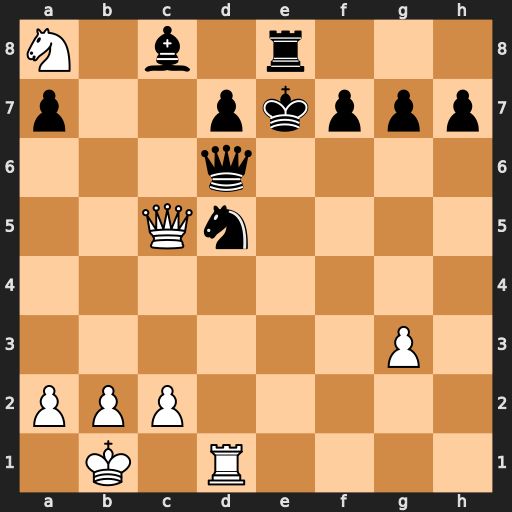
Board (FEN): N1b1r3/p2pkppp/3q4/2Qn4/8/6P1/PPP5/1K1R4
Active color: w
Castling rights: -
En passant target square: -
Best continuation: Re1+ Kd8 Rxe8+ Kxe8 Qxd6